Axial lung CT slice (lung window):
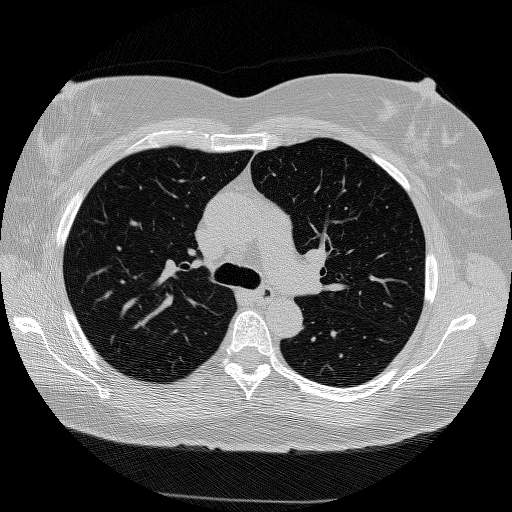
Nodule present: no